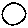
Label: circle